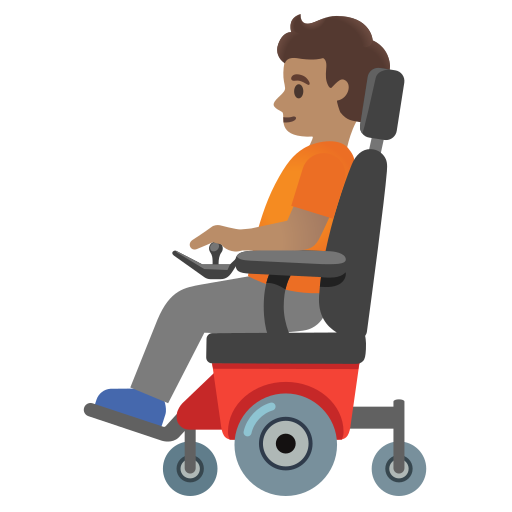
Emoji: 🧑🏽‍🦼